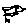
Label: bird